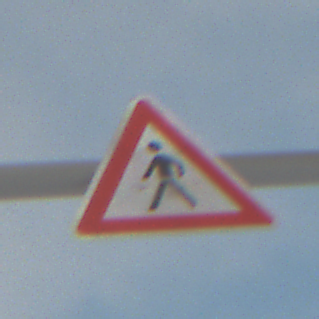
Verkehrszeichen: FussgaengerRechts
Umgebung: Outdoor, Nature
Tageszeit: MorningAfternoon
Wetter: Overcast
Licht: Natural
Jahreszeit: Winter
Kontrast: LowContrast